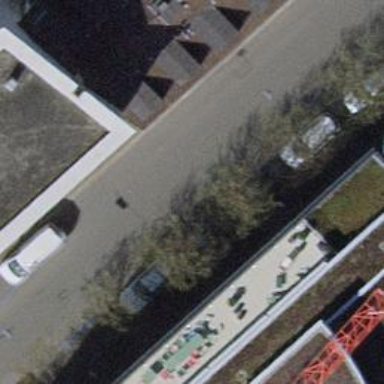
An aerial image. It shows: Parking lane for vehicles.